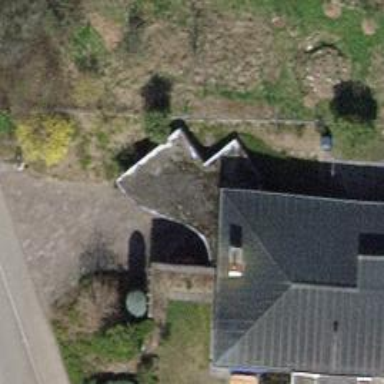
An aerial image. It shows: View of roof of building.